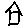
Label: house